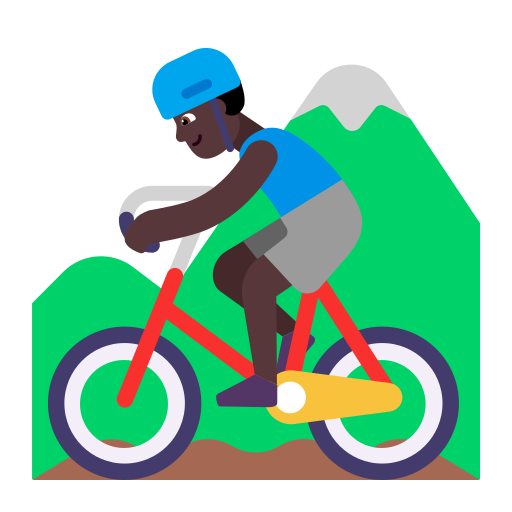
man mountain biking flat dark